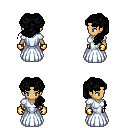
a pixel art fantasy rpg character, female body template, human, tanned skin, underdress, metal pants, black princess hairstyle, gold gloves, four views (front, back, left, right), 2x2 character sprite sheet, small pixel art, hard edges, no anti-aliasing